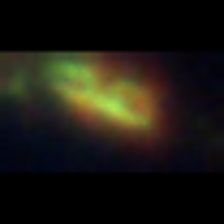
Taxon: Pennate
Group: Diatoms